Мимо домов Вани и Маши проходит круговой велосипедный маршрут. Перед сном дети любят прокатиться на велосипедах. Ездят они строго по маршруту с постоянной, комфортной для себя скоростью и делают ровно один круг. Однажды вечером до выезда на прогулку ребята синхронизировали свои GPS-трекеры и далее замеряли кратчайшее расстояние между собой по маршруту (то есть вдоль его траектории). Вот некоторые результаты их измерений в привязке ко времени: Используя эти данные, ответьте на вопросы:
Каково минимальное расстояние по маршруту между домами Вани и Маши?
С какими скоростями двигались дети?
Считая, что первой на прогулку вышла Маша, определите, в какое время это произошло?
Какова протяжённость велосипедного маршрута?
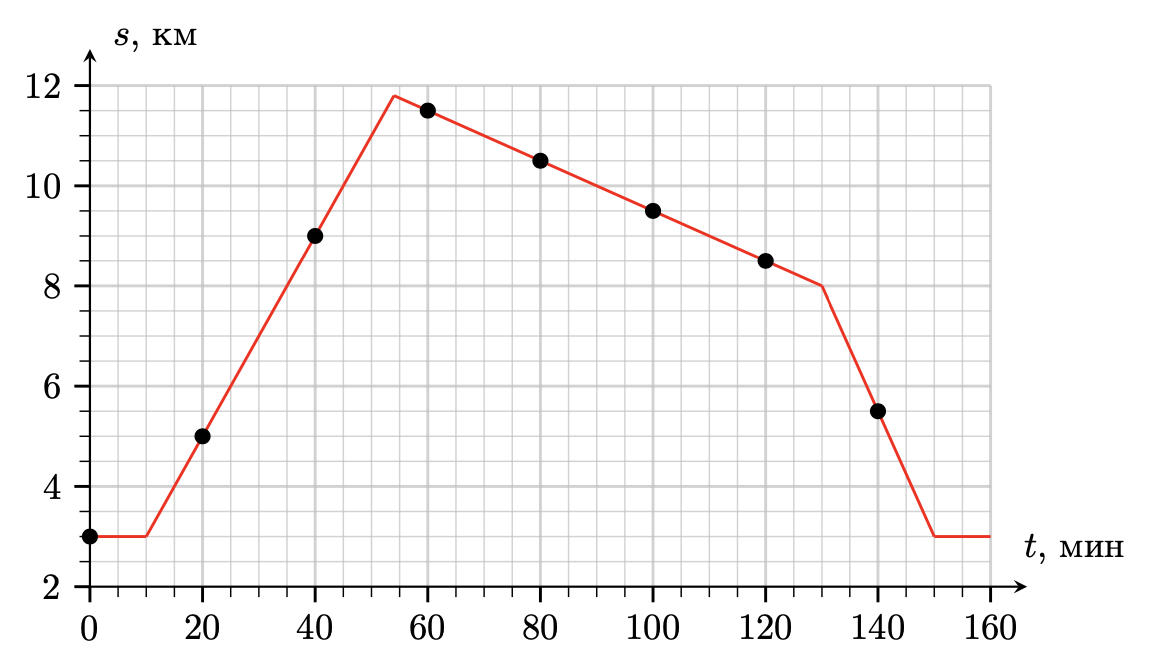
Каково минимальное расстояние по маршруту между домами Вани и Маши?
Решение: Составим таблицу средних относительных скоростей ребят на известных временных промежутках (знак «+» означает, что расстояние между ними растет, а «-» - что уменьшается): Временной промежуток19:00 - 19:2019:20 - 19:4019:40 - 20:0020:00 - 20:2020:20 - 20:4020:40 - 21:0021:00 - 21:20Скорость, км/ч+6 (24)+12+7,5-3-3-3-9 Заметим, что в процессе движения может быть не более 4 вариантов относительных скоростей: скорость каждого из детей либо их сумма/разность (в зависимости от того, в одну или в разные стороны двигаются дети), а также нулевое значение (если дети сидят по домам).С 20:00 до 21:00 относительная скорость неизменна, хотя перед этим она 3 раза имела другое значение. Можно сделать вывод, что в этом временном промежутке и Ваня, и Маша были на маршруте. Также видно, что они едут в одном направлении, а скорость Вани, который вышел на прогулку вторым, на 3 км/ч выше, чем у Маши, поскольку расстояние между детьми сокращается.В то же время на трёх предыдущих двадцатиминутных отрезках (с 19:00 до 20:00) относительные скорости различны.Маша точно вышла на прогулку до 19:20. Иначе относительная скорость на первом временном промежутке была бы нулевой. Если бы Ваня вышел из дома между 19:20 и 19:40, то относительная скорость с 19:40 до 20:00 была бы такой же, как и в течение следующего часа. Но это не так. Значит, Ваня вышел между 19:40 и 20:00. Но тогда Маша точно вышла между 19:00 и 19:20 (относительные скорости на первых двух отрезках не совпадают).Тогда расстояние между детьми в 19:00 — это расстояние $s_0$ между их домами, значит: | Временной промежуток | 19:00 - 19:20 | 19:20 - 19:40 | 19:40 - 20:00 | 20:00 - 20:20 | 20:20 - 20:40 | 20:40 - 21:00 | 21:00 - 21:20 | | --- | --- | --- | --- | --- | --- | --- | --- | | Скорость, км/ч | +6 (24) | +12 | +7,5 | -3 | -3 | -3 | -9 |
Ответ: $$s_0 = 3~км$$

С какими скоростями двигались дети?
Решение: Относительная скорость на втором временном отрезке (12 км/ч) — скорость Маши: Соответственно, скорость Вани:
Ответ: $$v_М=12~км/ч.$$  Соответственно, скорость Вани:
Ответ: $$v_В=15~км/ч.$$

Считая, что первой на прогулку вышла Маша, определите, в какое время это произошло?
Решение: В таблице промежутку с 19:00 до 19:20 соответствуют две разные скорости. Дело в том, что Маша могла поехать как к дому Вани, так и в противоположном направлении. Но, поскольку, как мы уже выяснили, скорость Маши — 12 км/ч, направление однозначно определяется — она поехала в сторону от дома Вани. Поэтому верное значение — первое (6 км/ч). На первом временном отрезке (между 19:00 и 19:20) Маша успела отъехать от дома на 2 км, то есть ехала 10 минут.
Ответ: точное время выхода Маши из дома — 19:10.

Какова протяжённость велосипедного маршрута?
Решение: Вернулась домой Маша между 21:00 и 21:20. Только это может объяснить тот факт, что скорость сближения на этом временном интервале существенно выросла. Расстояние между ребятами сократилось сразу на 3 км. Причём Ваня до дома не доехал, поскольку, как мы знаем, расстояние между домами — 3 км, а в 21:20 расстояние между детьми — 5,5 км. Значит, Ваня все 20 минут двигался, а Маша двигалась лишь некоторую часть этого времени. Ваня за 20 минут проезжает 5 км. Значит, Маша проехала 2 км. Таким образом, она ехала только 10 минут, то есть вернулась домой в 21:10.Поскольку Маша провела в пути 2 часа, длина $s$ маршрута: $s = v_м t$. Также задачу можно решить, построив график зависимости расстояния между ребятами от времени (отсчёт времени ведётся от 19:00):  Из графика легко определить, что:между домами детей — 3 км (поскольку первый отрезок горизонтальный).Маша вышла на прогулку в 19:10 (первая точка перелома) и вернулась домой в 21:10 (третья точка перелома). Скорость Маши 12 км/ч (определяется по второму участку графика).Скорость Вани 15 км/ч, и он едет в одном направлении с Машей (на третьем участке расстояние между детьми сокращается со скоростью 3 км/ч).Длина маршрута: $s = v_м t = 24~км$.
Ответ: $$s = 24~км.$$  Также задачу можно решить, построив график зависимости расстояния между ребятами от времени (отсчёт времени ведётся от 19:00):  Из графика легко определить, что:между домами детей — 3 км (поскольку первый отрезок горизонтальный).Маша вышла на прогулку в 19:10 (первая точка перелома) и вернулась домой в 21:10 (третья точка перелома). Скорость Маши 12 км/ч (определяется по второму участку графика).Скорость Вани 15 км/ч, и он едет в одном направлении с Машей (на третьем участке расстояние между детьми сокращается со скоростью 3 км/ч).Длина маршрута: $s = v_м t = 24~км$.
Темы:
T, Механика, Кинематика, Всероссийские